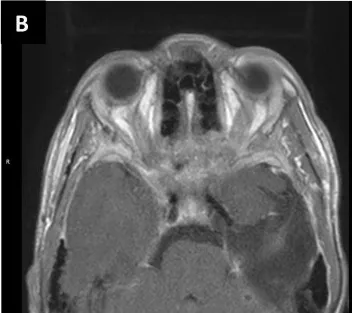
MRI/MRV brain and orbit scans with gadolinium at presentation. (A-D), Axial and coronal T1-weighted postcontrast fat-saturated images, 13 years after a left temporal lobe tumor resection, which demonstrate postoperative changes with diffuse, smooth dural enhancement over the frontal and temporal lobes (arrowheads).
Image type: radiology (mri)